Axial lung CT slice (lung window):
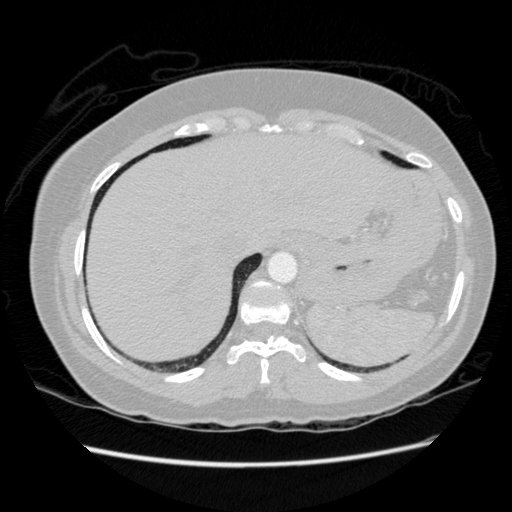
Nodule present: no